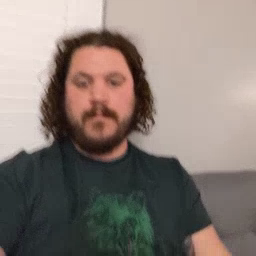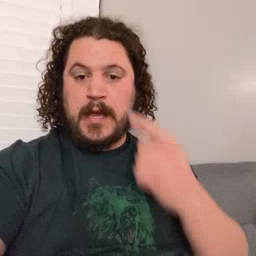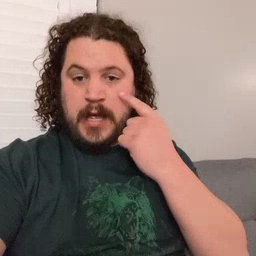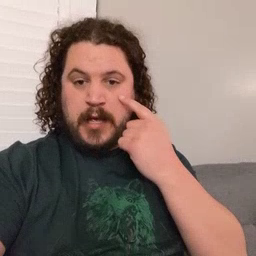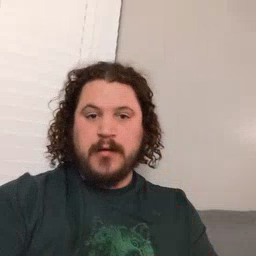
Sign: eye